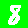
Digit: 8